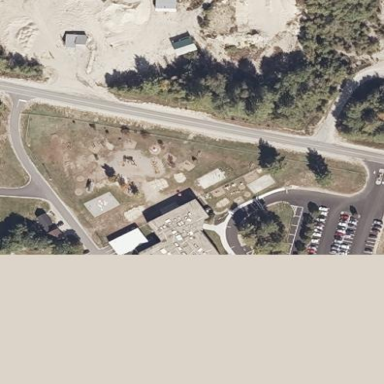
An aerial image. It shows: Playground area for leisure land.